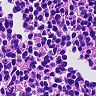
Metastatic tissue present: no